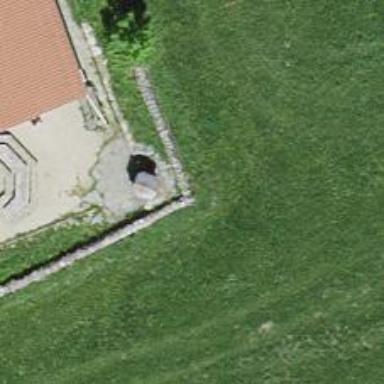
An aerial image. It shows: Wall made of dry stone.